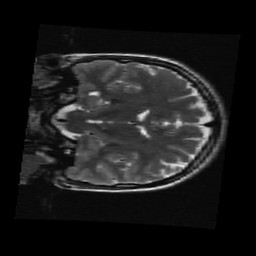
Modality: T2w
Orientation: coronal
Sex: female
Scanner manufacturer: ge
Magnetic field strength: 3 T
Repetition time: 5 s
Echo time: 0.1007 s